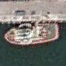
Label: civil